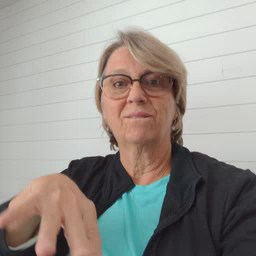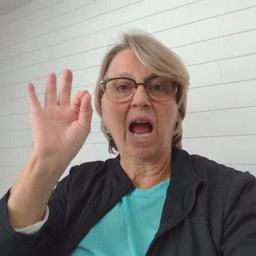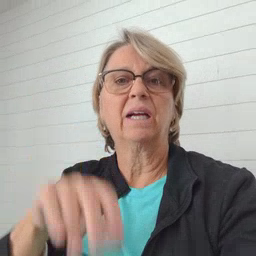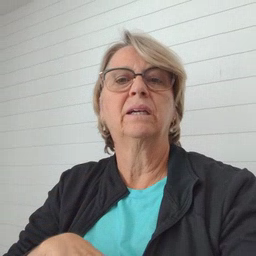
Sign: find